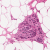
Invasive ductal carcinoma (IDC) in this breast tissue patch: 0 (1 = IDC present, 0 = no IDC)